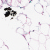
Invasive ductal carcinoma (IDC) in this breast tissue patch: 0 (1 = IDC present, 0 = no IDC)